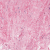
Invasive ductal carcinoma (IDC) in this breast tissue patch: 0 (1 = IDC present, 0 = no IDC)